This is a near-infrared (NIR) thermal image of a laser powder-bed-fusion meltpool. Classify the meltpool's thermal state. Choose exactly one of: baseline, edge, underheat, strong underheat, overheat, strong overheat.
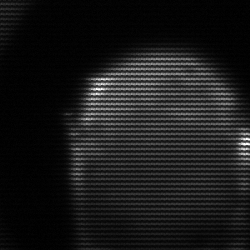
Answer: edge